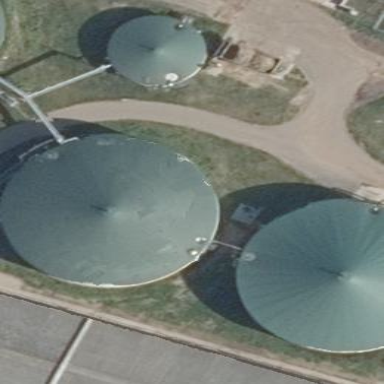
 serving as covered reservoir for generator. The building is digester."